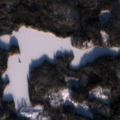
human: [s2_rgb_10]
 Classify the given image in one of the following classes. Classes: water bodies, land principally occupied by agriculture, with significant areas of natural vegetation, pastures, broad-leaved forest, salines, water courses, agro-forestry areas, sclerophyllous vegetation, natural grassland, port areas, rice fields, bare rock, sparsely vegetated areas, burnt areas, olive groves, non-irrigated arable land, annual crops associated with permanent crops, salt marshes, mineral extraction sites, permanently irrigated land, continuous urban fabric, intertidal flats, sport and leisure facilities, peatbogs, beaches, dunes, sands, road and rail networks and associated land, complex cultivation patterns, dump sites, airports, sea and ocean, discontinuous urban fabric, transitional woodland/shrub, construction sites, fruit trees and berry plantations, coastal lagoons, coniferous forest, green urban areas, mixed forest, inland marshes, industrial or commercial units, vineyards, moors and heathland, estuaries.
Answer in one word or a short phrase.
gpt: coniferous forest, mixed forest, water bodies